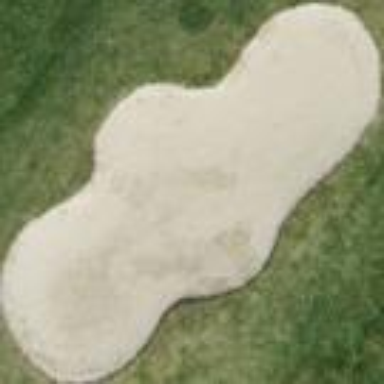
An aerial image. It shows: Golf bunker filled with natural sand.